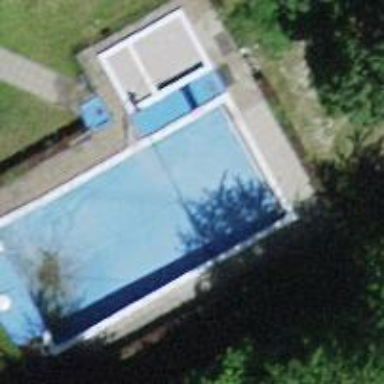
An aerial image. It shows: Swimming pool located in leisure land.